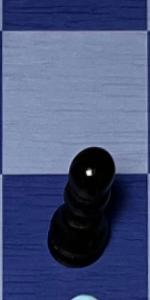
Label: Pawn_Black